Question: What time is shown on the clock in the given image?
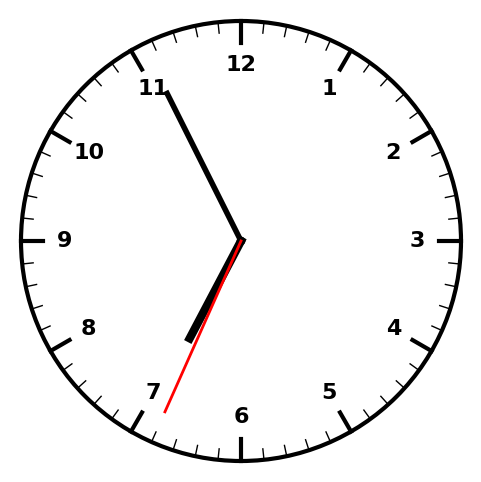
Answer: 06:55:34